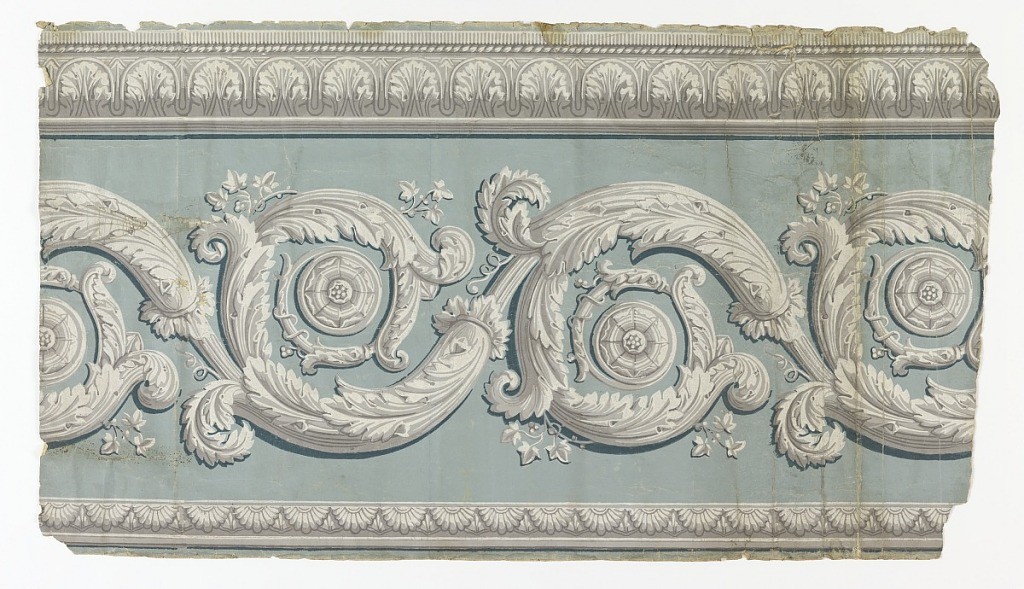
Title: Frieze
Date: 1800–1850
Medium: Block-printed on handmade paper
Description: Wide acanthus rinceau at bottom of frieze, with narrow leaf and dart border at top, printed in grisaille on gray-green ground.

H# 357